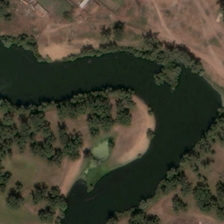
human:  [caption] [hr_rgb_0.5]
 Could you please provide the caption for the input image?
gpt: many green plants and barelands are in two sides of a curved green river .

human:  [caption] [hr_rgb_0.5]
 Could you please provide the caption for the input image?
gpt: many green plants and barelands are in two sides of a curved green river .

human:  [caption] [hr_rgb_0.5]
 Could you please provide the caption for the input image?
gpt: some of the floating objects float on the river .

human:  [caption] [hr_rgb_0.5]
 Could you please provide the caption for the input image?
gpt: the river is deep blue, the object pattern is yellow and purple .

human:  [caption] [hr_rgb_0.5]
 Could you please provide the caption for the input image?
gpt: some of the floating objects float on the river .